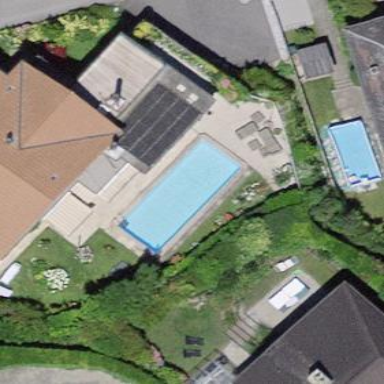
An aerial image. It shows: Swimming pool located in leisure land.